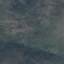
Label: HerbaceousVegetation